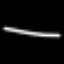
Label: line